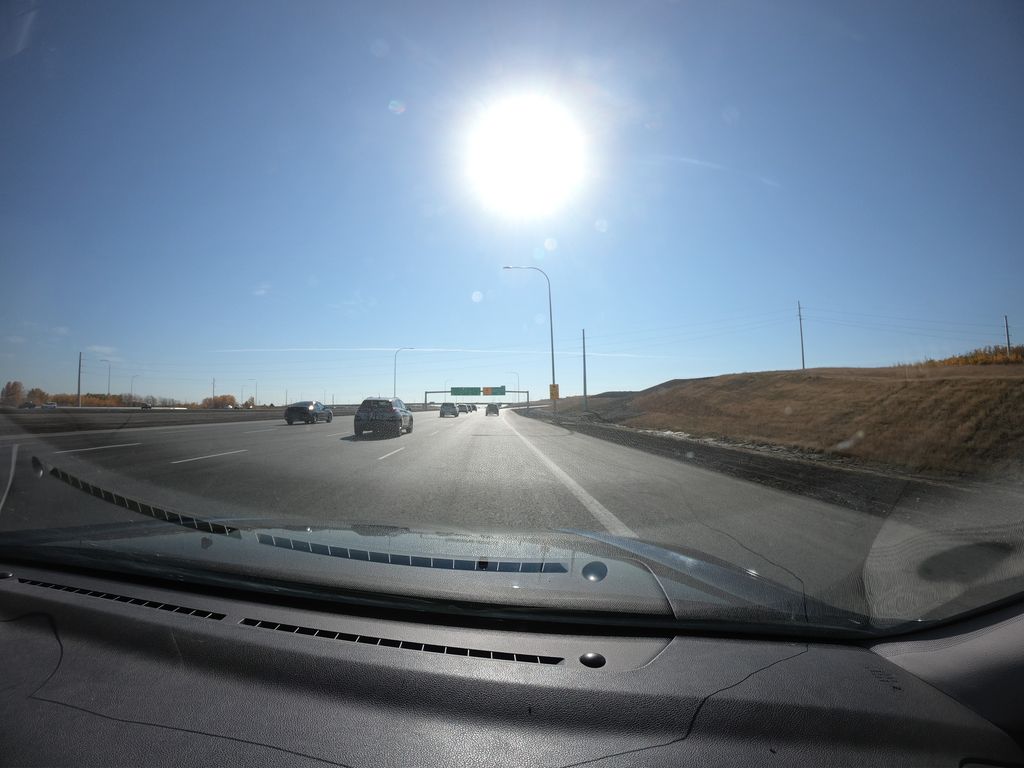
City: calgary